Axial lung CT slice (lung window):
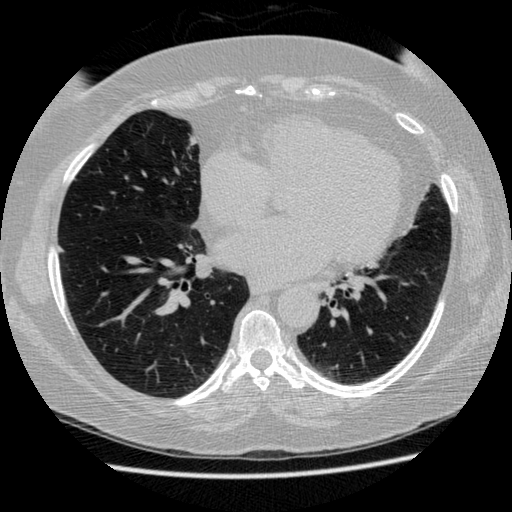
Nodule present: no